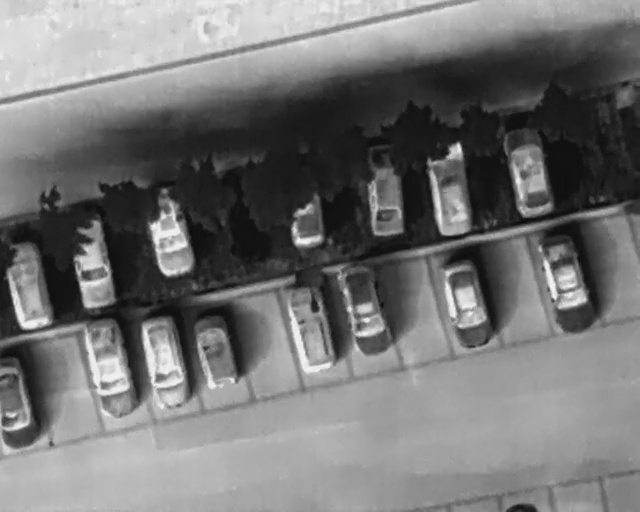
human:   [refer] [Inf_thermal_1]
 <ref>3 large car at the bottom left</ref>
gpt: <box>[[-4, 74, 10, 81, 2], [9, 68, 25, 75, 166], [18, 66, 33, 75, 168]]</box>

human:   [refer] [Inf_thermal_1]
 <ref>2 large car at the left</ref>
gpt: <box>[[-2, 52, 11, 59, 167], [19, 41, 33, 49, 164]]</box>

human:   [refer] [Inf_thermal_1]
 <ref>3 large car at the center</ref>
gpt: <box>[[52, 33, 66, 41, 176], [41, 59, 55, 67, 167], [50, 57, 63, 64, 166]]</box>

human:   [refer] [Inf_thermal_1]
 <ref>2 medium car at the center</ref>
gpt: <box>[[27, 65, 39, 72, 166], [42, 38, 53, 45, 170]]</box>

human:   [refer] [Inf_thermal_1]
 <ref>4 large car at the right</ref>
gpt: <box>[[65, 55, 79, 63, 167], [80, 50, 96, 59, 162], [62, 32, 77, 40, 169], [74, 29, 89, 37, 169]]</box>